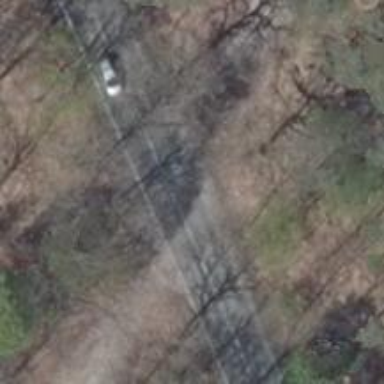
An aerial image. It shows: Asphalt road classified as tertiary.